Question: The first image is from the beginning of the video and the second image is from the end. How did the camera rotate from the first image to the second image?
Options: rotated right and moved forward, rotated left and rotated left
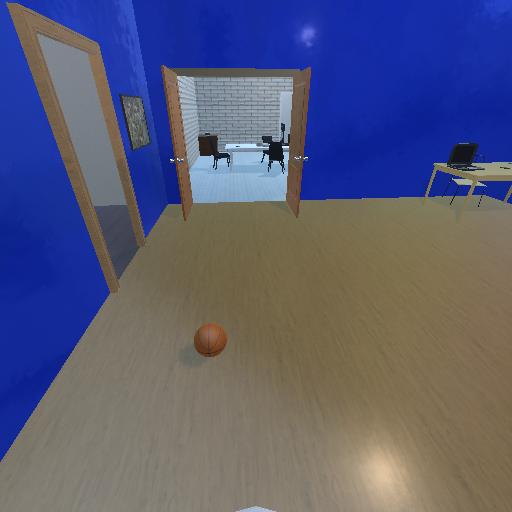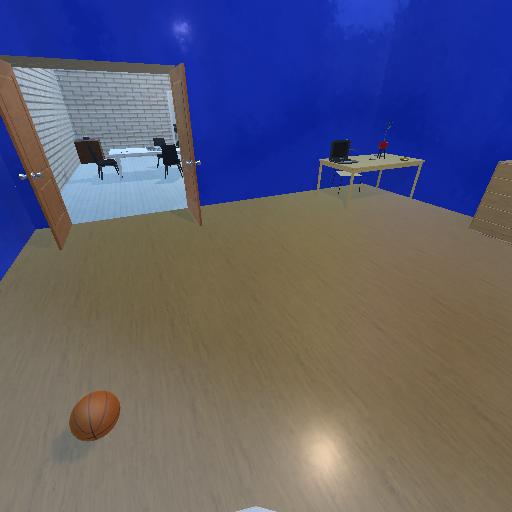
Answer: rotated right and moved forward